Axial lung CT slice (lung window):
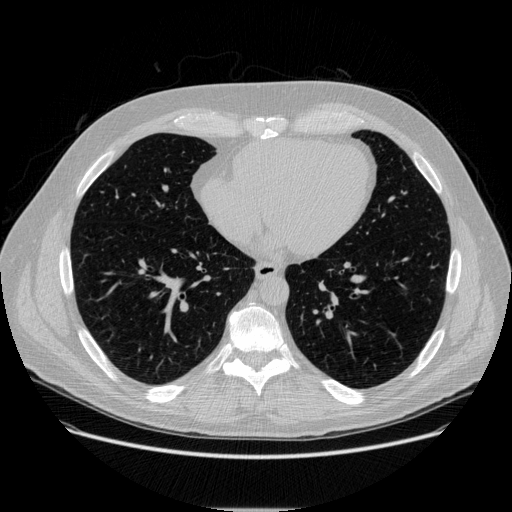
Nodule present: no